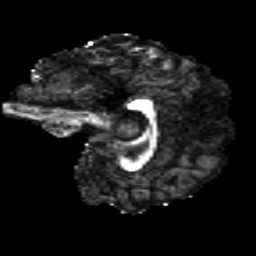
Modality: FA
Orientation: sagittal
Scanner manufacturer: siemens
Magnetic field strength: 3 T
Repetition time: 4.16 s
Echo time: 0.0806 s